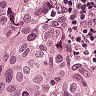
Metastatic tissue present: yes